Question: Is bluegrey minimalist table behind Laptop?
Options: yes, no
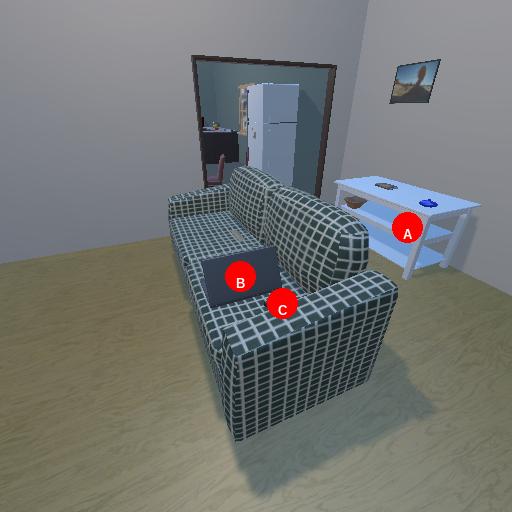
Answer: yes